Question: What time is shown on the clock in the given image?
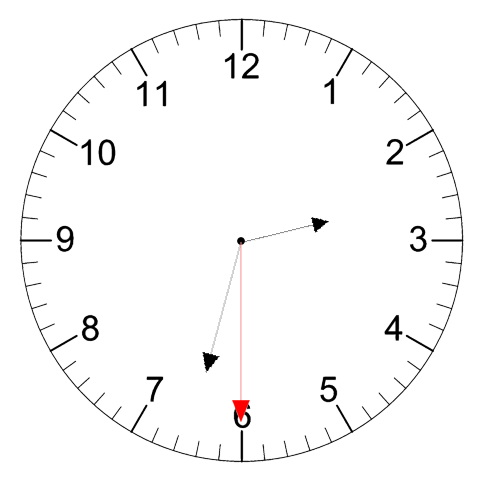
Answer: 02:32:30